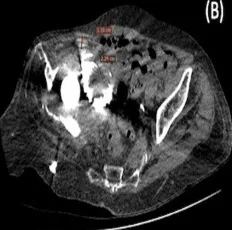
Lymph nodes surrounding the lesion.
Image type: radiology (ct)